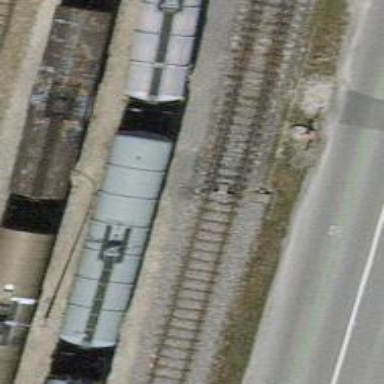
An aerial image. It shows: Single railway spur track.